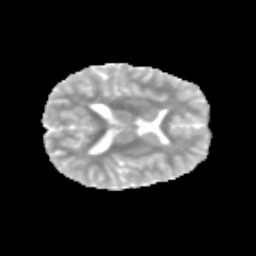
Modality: MD
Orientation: axial
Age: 12
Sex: female
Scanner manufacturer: siemens
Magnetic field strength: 3 T
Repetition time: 3.8 s
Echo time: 0.07 s